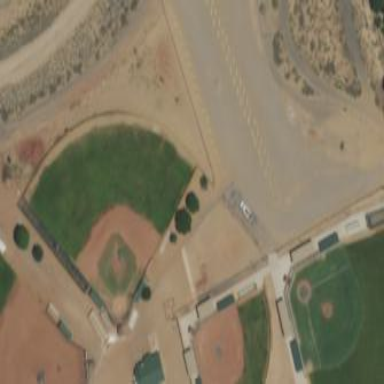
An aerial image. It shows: Baseball pitch for leisure land.